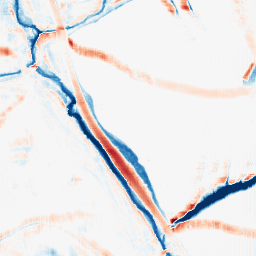
Category: morphological
Decomposition family: morphological_square
Decomposition parameters: operation: average
size: 15
Upsampling method: fft_zeropad
Upsampling parameters: scale: 4
Upsampling scale: 4